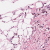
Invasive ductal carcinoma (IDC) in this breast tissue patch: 0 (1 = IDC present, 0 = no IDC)